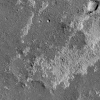
Atmospheric dust classification: not_dusty